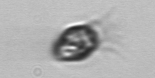
Label: Balanion